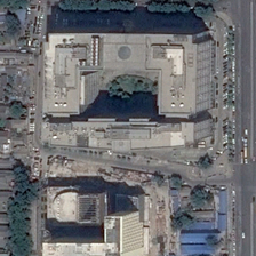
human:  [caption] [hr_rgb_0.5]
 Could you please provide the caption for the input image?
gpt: There is a fork in the road on each side of the gray skyscraper.

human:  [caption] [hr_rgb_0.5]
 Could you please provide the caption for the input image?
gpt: This tall gray building has a crossroads on each side.

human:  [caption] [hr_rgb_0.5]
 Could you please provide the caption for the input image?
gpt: There is a fork-shaped intersection on each side of this gray high-rise building.

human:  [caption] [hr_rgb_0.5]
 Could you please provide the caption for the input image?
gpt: There is a fork in the road on both sides of this tall gray building.

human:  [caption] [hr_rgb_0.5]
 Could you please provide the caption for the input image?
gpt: There is a villa on both sides of the gray tall building.